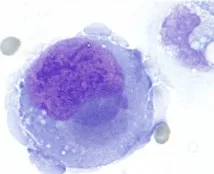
CSF cytology. B. Single giant malignant cells with similar morphology are also seen (Diff-Quik, x1000).
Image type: pathology (papanicolaou)